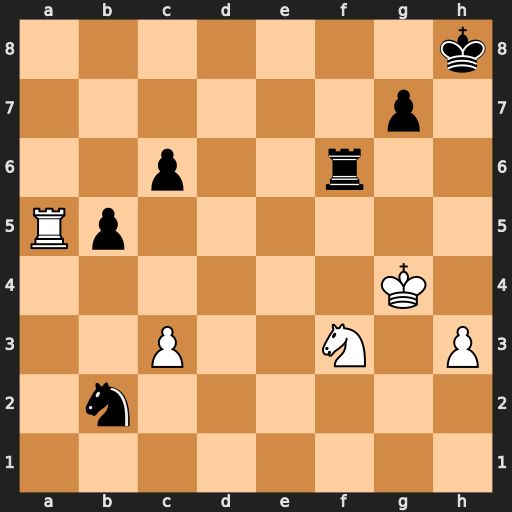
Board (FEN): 7k/6p1/2p2r2/Rp6/6K1/2P2N1P/1n6/8
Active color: w
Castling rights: -
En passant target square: -
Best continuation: Ra8+ Kh7 Ng5+ Kg6 h4 Rf4+ Kxf4